Question: I try to make an 'UIButton' with image upper the text, so I use this code:
'''
UIButton *btn = [UIButton buttonWithType:UIButtonTypeCustom];
btn.frame = CGRectMake(x, y, 140, 140);
[btn setTitle:self.objMateria.titoloMateria forState:UIControlStateNormal];
[btn setTitleColor:[UIColor blackColor] forState:UIControlStateNormal];
[btn setBackgroundColor:[UIColor clearColor]];
[btn setImage:[UIImage imageNamed:@"pala.png"] forState:UIControlStateNormal];
btn.imageEdgeInsets = UIEdgeInsetsMake(0, 0, 20, 0);
btn.titleEdgeInsets = UIEdgeInsetsMake(120, 0, 0, 0);
'''
the problem is that with this code I don't see the text, that seems to be covered by the image, where is the mistake?
here the image:

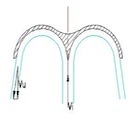
Answer: Try this
'''
btn.imageEdgeInsets = UIEdgeInsetsMake(-20, 0, 0, 0);
btn.titleEdgeInsets = UIEdgeInsetsMake(120, -120, 0, 0);
'''
Adjust the value of '-120' i.e. to horizontally fit your title